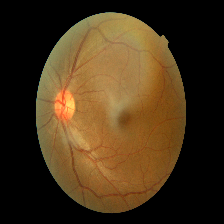
Diabetic retinopathy grade: Mild